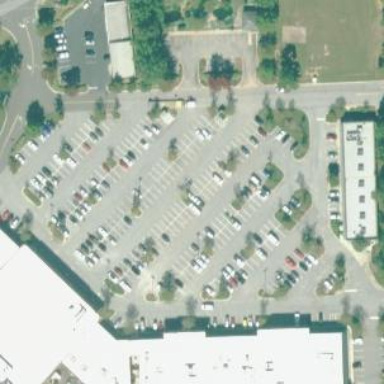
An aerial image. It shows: Commercial building.